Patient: sex F, age 69
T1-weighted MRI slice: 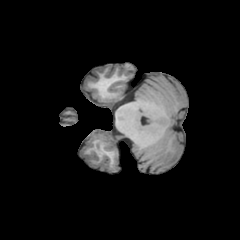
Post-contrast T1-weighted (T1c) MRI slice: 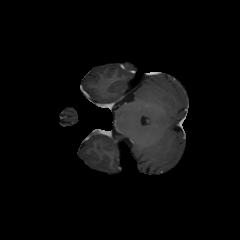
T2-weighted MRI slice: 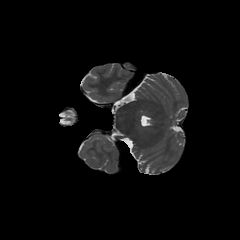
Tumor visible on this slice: yes
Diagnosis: Astrocytoma, IDH-wildtype
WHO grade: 2